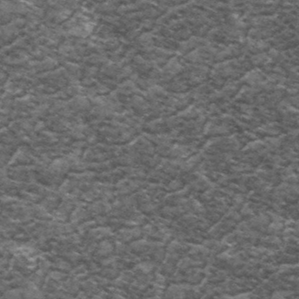
Label: frost